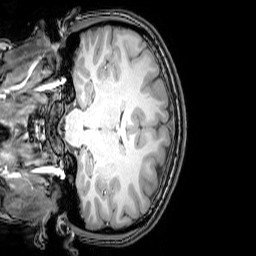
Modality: T1w
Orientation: coronal
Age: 25
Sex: female
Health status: healthy
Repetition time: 0.081 s
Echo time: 0.037 s